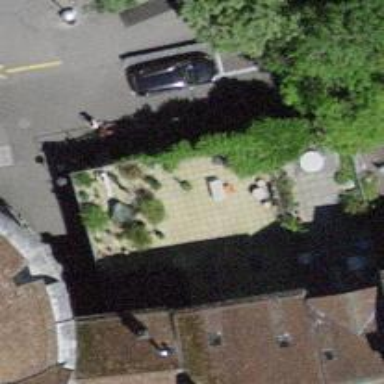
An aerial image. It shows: Restaurant.